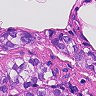
Metastatic tissue present: yes